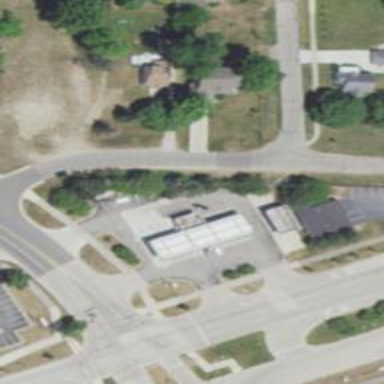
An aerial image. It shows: Convenience shop.